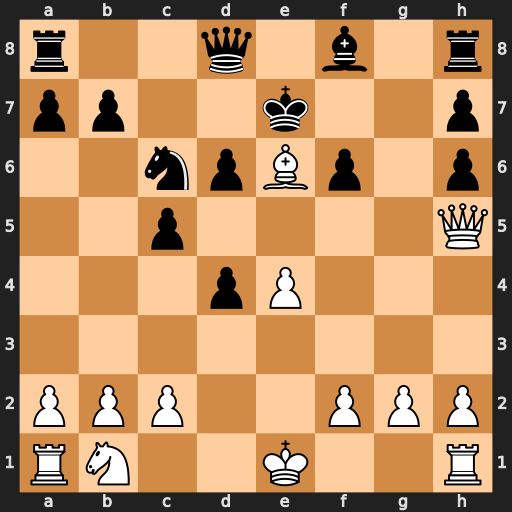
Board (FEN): r2q1b1r/pp2k2p/2npBp1p/2p4Q/3pP3/8/PPP2PPP/RN2K2R
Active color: w
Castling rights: KQ
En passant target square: -
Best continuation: Qf7#